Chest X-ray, PA view. Patient: 56 years old, sex M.
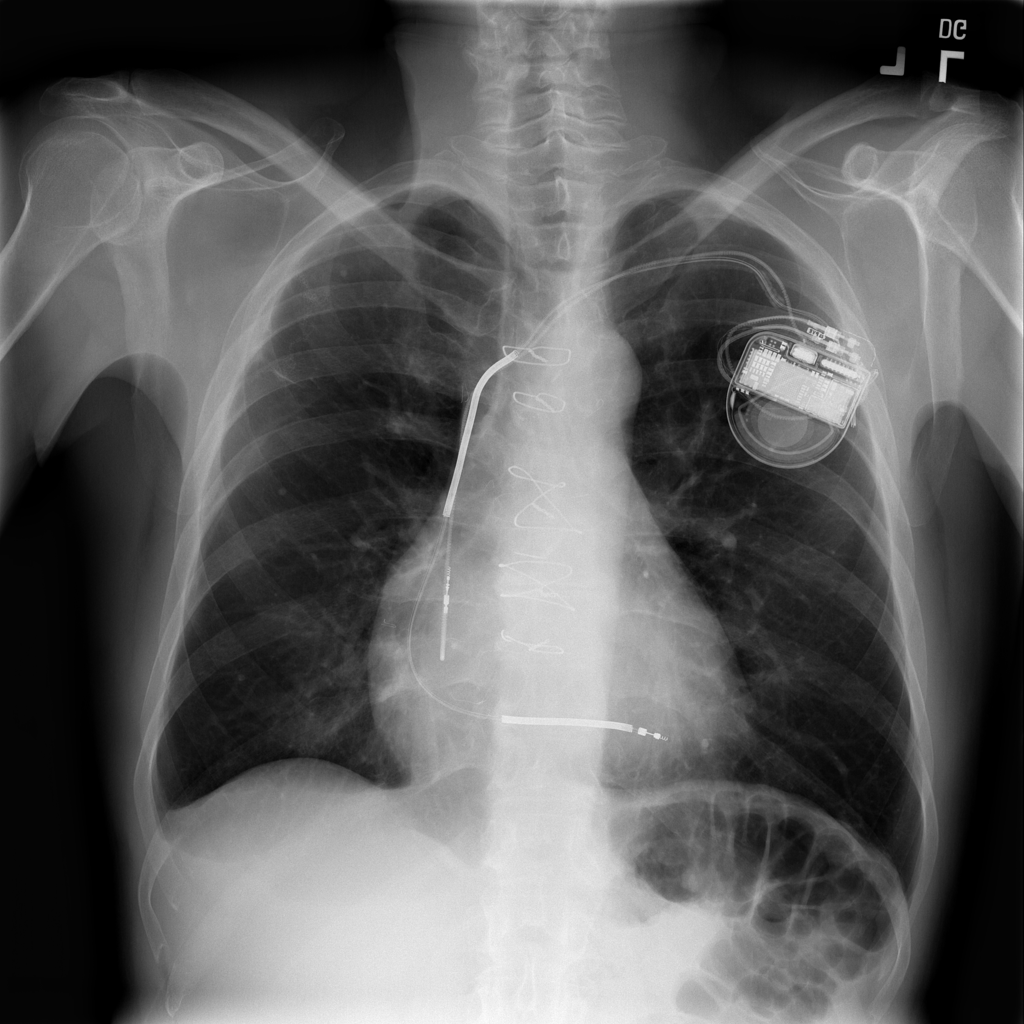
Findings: Cardiomegaly, Mass, Pleural_Thickening